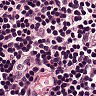
Metastatic tissue present: no